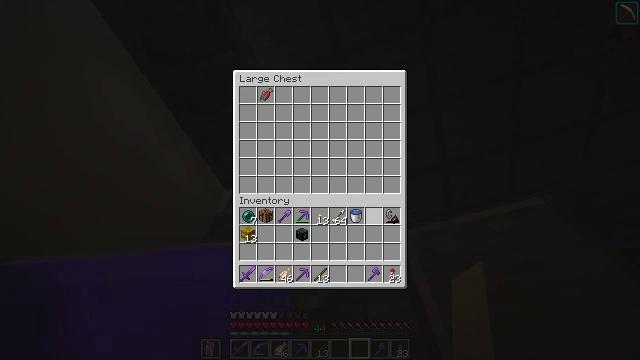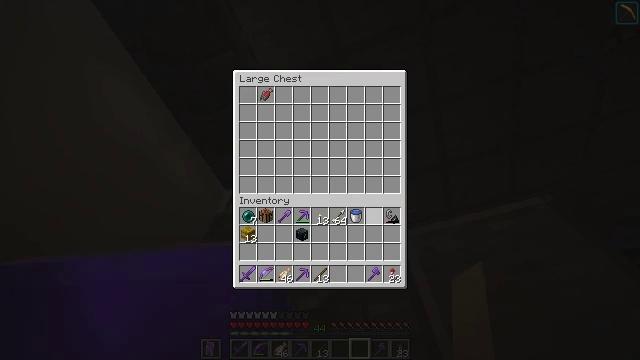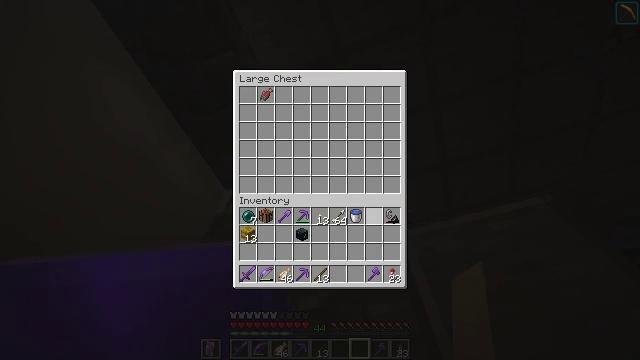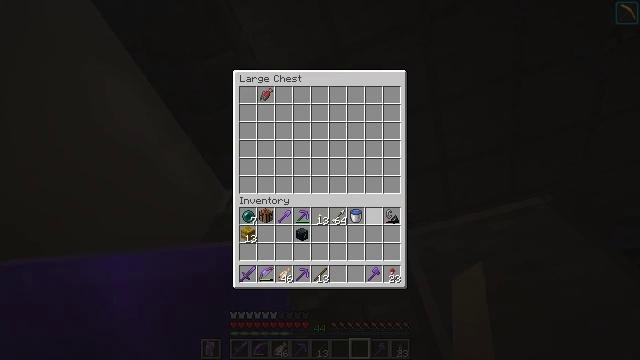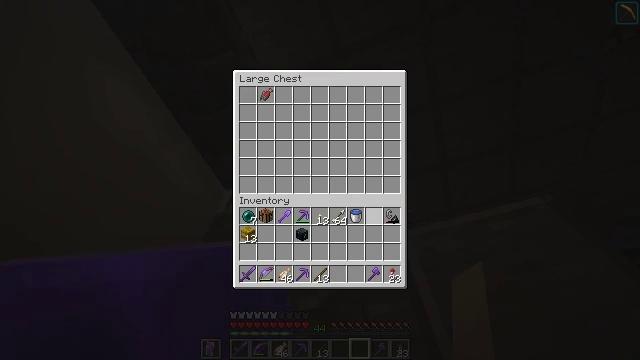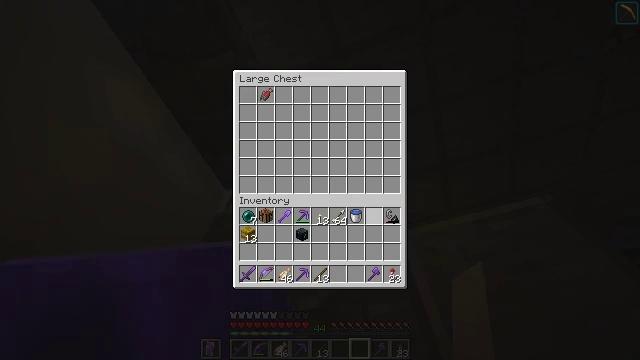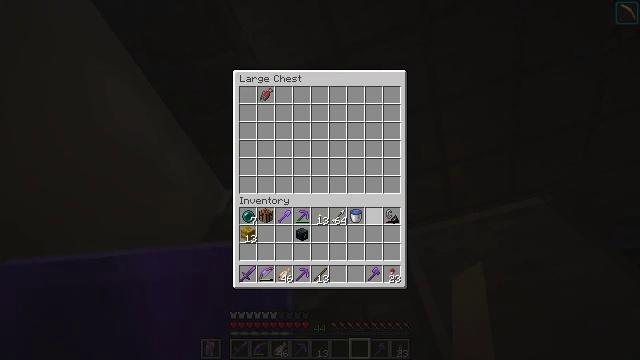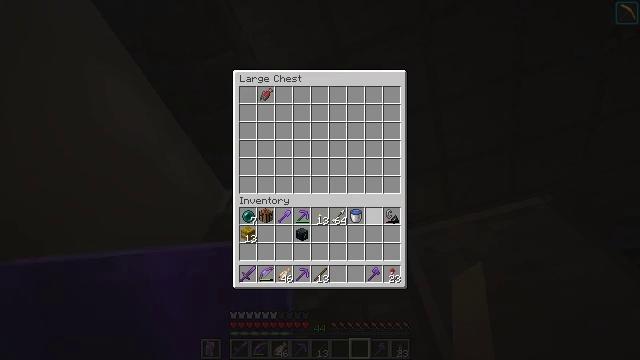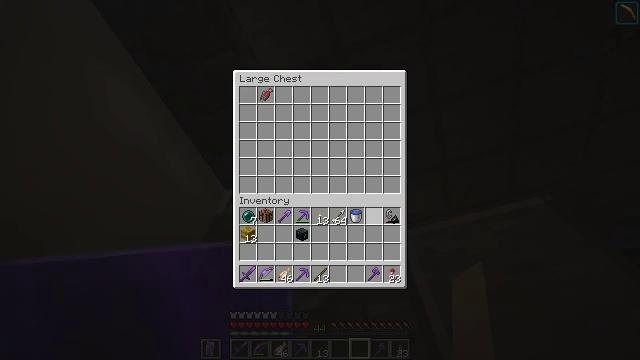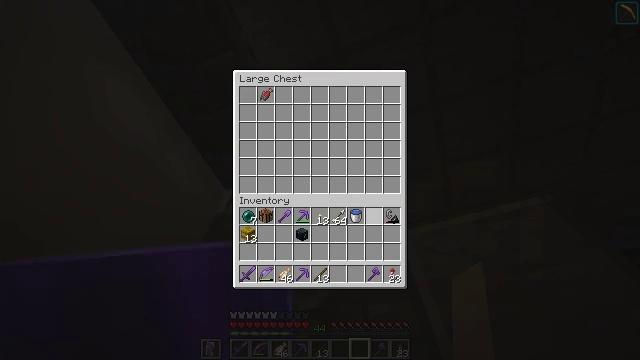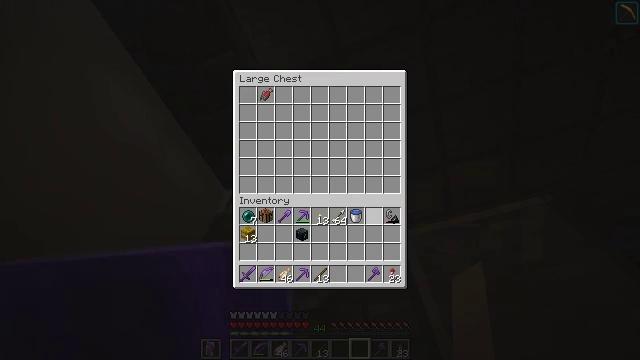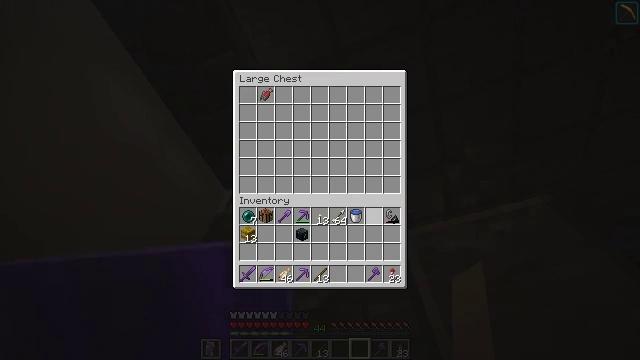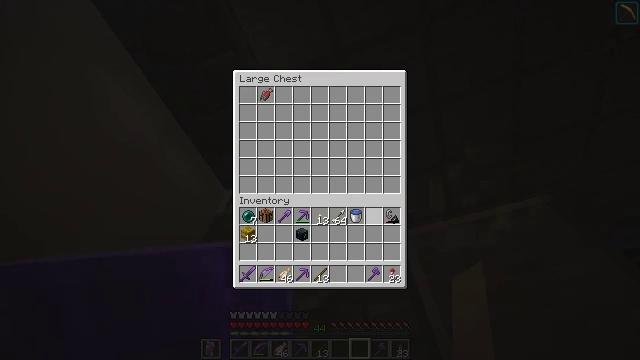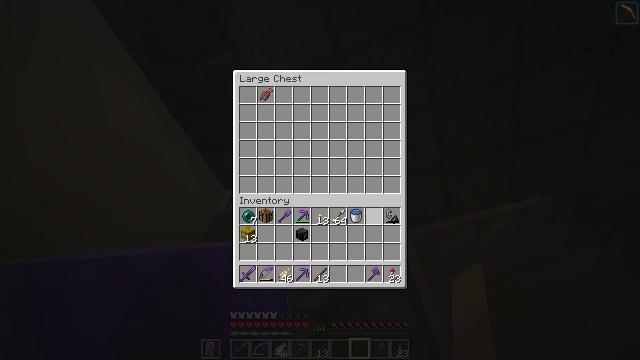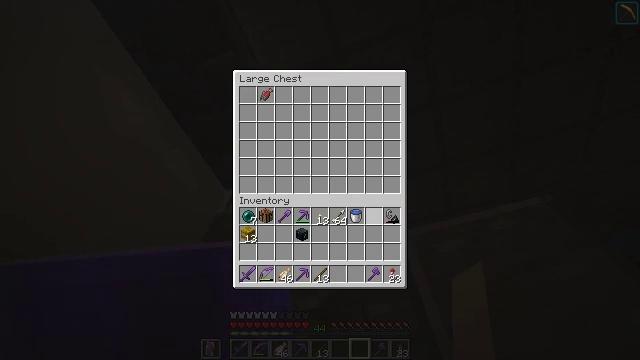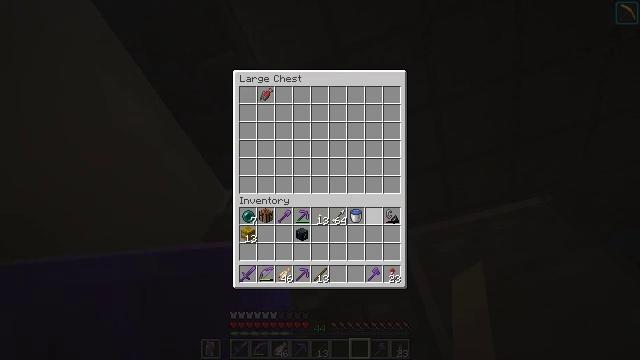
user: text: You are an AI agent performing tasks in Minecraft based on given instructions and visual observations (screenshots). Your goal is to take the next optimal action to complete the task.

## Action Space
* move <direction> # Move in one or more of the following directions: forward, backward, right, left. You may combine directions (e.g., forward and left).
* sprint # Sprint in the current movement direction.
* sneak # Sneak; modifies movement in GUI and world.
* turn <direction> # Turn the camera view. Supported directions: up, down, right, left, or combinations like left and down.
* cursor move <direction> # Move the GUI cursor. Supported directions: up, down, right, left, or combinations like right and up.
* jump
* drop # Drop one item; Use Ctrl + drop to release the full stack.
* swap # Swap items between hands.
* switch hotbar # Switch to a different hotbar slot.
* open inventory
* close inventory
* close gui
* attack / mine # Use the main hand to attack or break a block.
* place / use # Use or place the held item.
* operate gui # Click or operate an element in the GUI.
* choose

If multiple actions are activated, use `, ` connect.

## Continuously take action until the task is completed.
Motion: motion action
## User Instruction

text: craft item soul torch
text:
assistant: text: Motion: no_op
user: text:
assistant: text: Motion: no_op
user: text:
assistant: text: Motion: no_op
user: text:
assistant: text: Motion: no_op
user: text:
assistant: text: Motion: no_op
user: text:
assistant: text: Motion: no_op
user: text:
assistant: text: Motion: no_op
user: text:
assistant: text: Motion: no_op
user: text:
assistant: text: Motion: no_op
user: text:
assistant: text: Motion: no_op
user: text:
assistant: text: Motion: no_op
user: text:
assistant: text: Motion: no_op
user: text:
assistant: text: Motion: no_op
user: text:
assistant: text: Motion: no_op
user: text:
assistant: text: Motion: no_op
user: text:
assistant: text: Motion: no_op
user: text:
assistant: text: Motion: no_op
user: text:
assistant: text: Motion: no_op
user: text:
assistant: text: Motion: no_op
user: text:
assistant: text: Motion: no_op
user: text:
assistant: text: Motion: no_op
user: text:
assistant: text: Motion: no_op
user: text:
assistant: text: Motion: no_op
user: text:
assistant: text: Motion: no_op
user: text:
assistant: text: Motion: turn down
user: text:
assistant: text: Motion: turn right and down
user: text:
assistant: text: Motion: turn right and down
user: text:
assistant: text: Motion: turn right and down
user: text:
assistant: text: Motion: no_op
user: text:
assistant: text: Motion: no_op